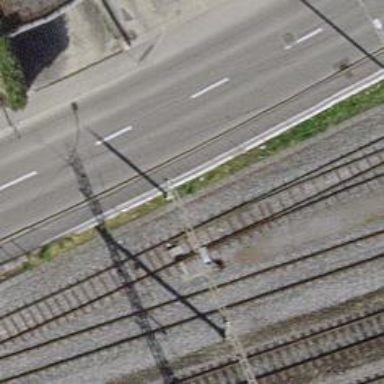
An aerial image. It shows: Railway yard.